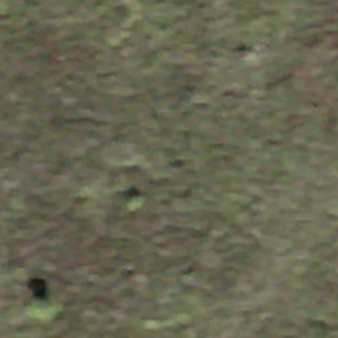
Label: other